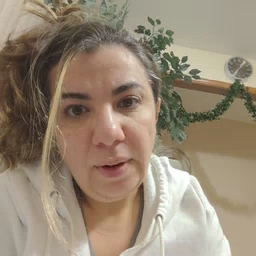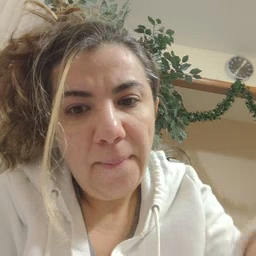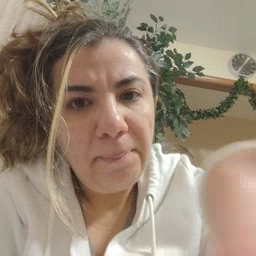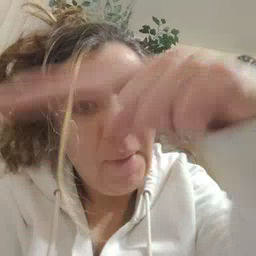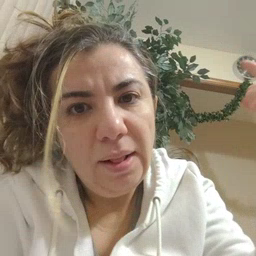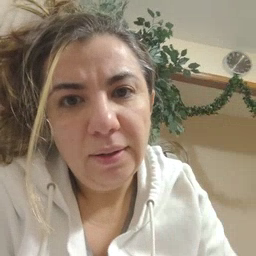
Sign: black